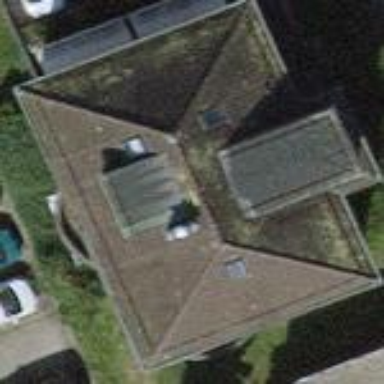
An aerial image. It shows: Hipped roof apartment building.